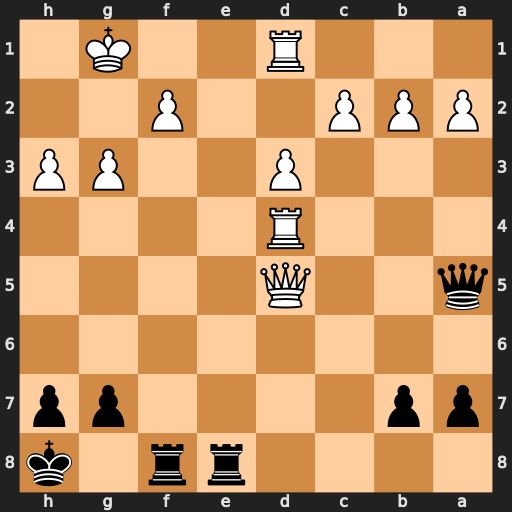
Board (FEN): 4rr1k/pp4pp/8/q2Q4/3R4/3P2PP/PPP2P2/3R2K1
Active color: b
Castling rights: -
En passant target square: -
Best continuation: Re1+ Kg2 Qxd5+ Rxd5 Rxd1